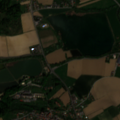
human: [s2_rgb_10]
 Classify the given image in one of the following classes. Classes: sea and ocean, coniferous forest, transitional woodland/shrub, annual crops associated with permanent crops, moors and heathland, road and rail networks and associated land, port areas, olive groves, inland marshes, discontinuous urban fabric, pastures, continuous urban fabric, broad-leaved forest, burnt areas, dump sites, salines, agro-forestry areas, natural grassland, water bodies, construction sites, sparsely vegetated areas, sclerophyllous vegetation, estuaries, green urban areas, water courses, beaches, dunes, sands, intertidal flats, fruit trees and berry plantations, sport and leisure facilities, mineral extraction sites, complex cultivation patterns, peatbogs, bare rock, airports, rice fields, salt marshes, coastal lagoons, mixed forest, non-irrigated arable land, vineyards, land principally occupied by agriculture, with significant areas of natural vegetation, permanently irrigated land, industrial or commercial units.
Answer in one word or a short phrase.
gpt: discontinuous urban fabric, non-irrigated arable land, complex cultivation patterns, broad-leaved forest, mixed forest, water bodies